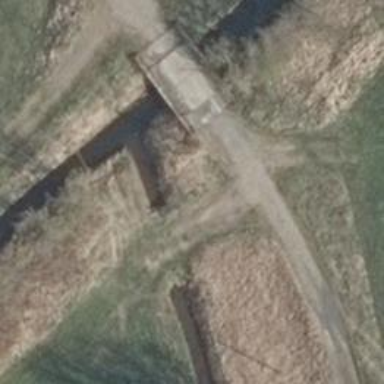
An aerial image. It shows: Culvert tunnel.